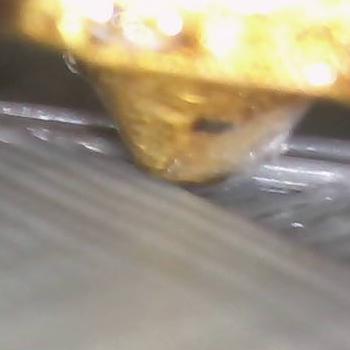
Flow rate: 100%